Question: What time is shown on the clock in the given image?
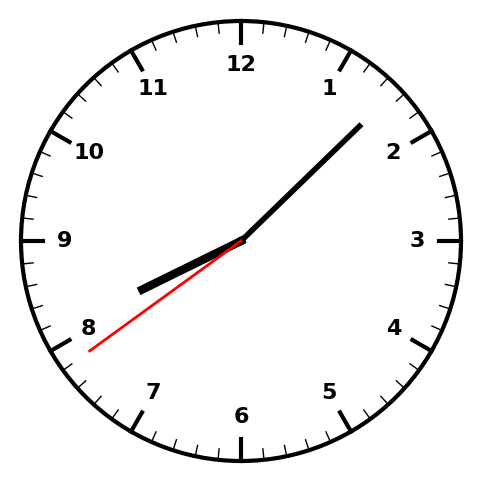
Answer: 08:07:39